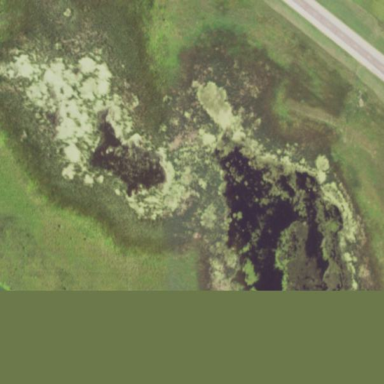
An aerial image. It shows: Marsh wetland.